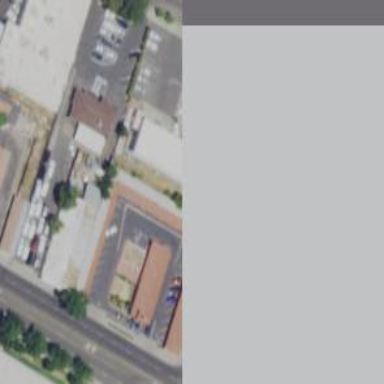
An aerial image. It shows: Commercial building that serves as motel for tourism.